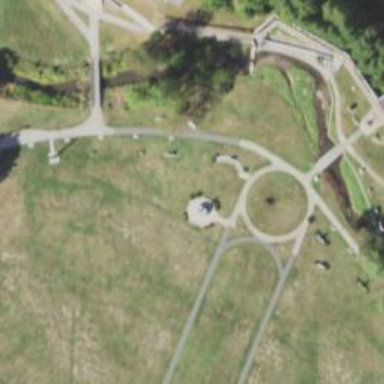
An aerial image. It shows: Historical site featuring war memorial.